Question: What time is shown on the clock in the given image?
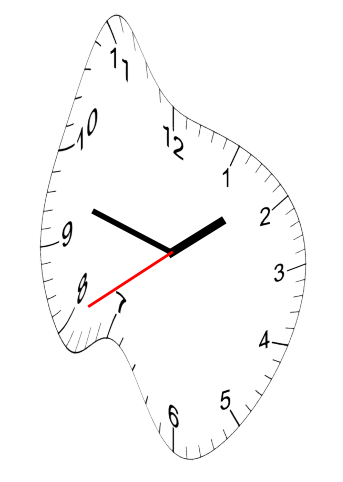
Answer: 01:47:40